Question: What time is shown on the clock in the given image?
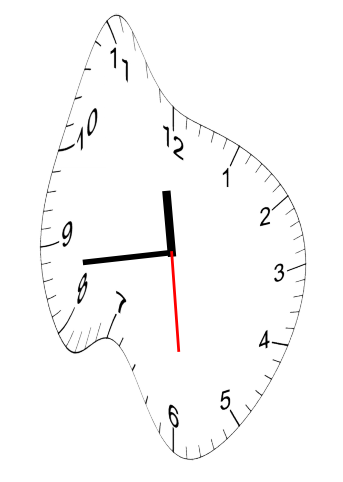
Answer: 11:43:29